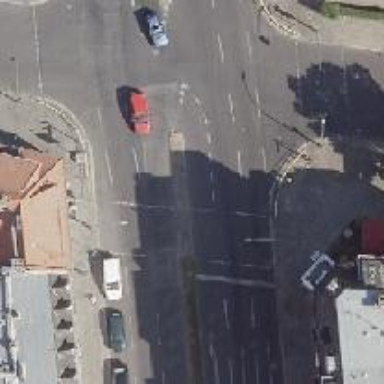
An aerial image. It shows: Footway that serves as traffic island.